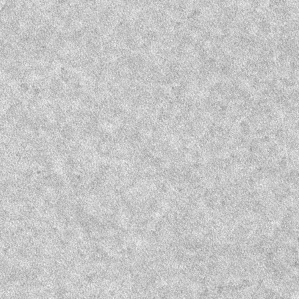
Label: frost